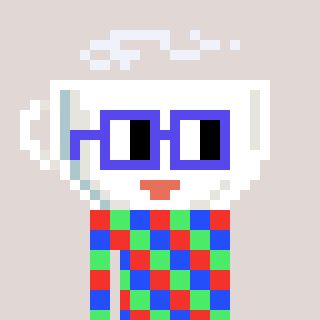
a pixel art character with square blue glasses, a mug-shaped head and a redpinkish-colored body on a warm background